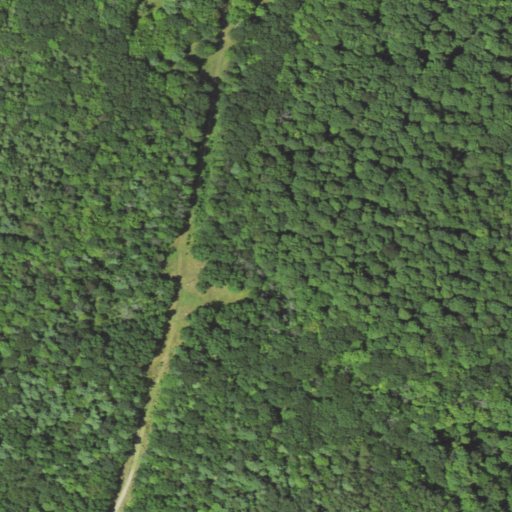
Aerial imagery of mountain in Pennsylvania named Burnham Hill containing deciduous forest, mixed forest, and evergreen forest